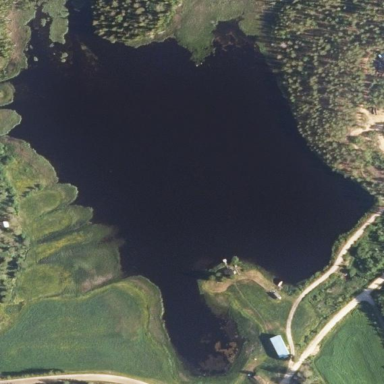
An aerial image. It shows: Lake with natural water.